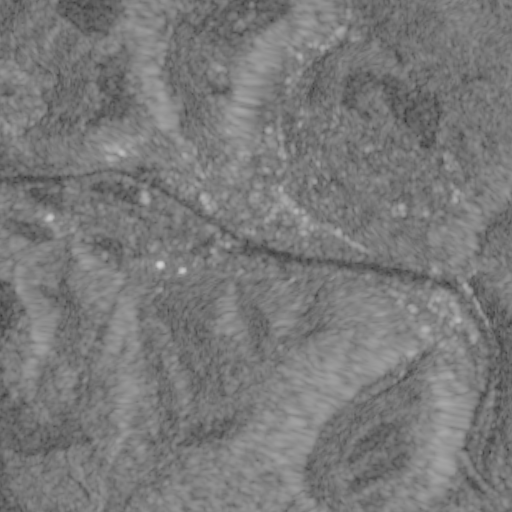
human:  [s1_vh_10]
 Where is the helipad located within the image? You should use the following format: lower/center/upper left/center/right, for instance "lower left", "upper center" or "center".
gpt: The helipad is located in the center right of the image.
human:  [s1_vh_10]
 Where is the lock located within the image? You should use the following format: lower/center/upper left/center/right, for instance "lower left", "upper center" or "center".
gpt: The lock is located in the center left of the image.
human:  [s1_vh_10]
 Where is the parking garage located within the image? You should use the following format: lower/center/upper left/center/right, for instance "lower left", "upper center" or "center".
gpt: The parking garage is located in the center of the image.
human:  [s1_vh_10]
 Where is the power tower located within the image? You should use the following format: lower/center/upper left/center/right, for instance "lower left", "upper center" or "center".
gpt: The power tower is located in the left of the image.
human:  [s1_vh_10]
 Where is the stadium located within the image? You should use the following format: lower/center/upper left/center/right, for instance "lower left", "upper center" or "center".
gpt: The stadium is located in the center left of the image.
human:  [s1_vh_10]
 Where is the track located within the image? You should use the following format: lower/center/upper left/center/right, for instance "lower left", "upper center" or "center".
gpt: The track is located in the center left of the image.
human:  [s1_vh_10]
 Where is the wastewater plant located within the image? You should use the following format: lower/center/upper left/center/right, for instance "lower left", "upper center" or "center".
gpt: The wastewater plant is located in the center left of the image.
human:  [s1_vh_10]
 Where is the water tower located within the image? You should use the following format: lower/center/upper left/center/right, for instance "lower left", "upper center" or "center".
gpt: The water tower is located in the center right of the image.
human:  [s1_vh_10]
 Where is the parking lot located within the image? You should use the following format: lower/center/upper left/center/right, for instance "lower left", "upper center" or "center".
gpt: There is no parking lot in the image.

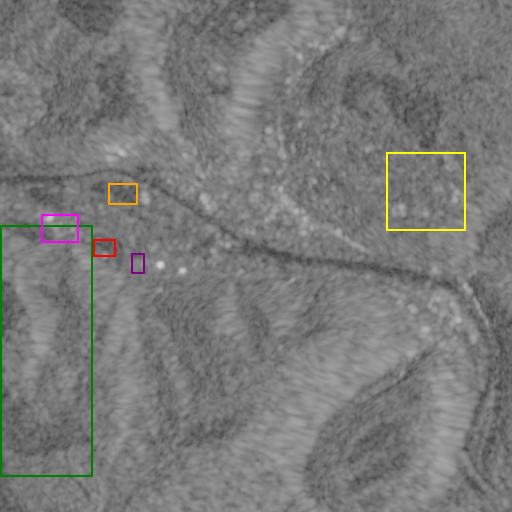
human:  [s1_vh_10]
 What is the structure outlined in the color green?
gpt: The structure outlined in green is a crop field.
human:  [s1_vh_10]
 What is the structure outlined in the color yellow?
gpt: The structure outlined in yellow is a park.
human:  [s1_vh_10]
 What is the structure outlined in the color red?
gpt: The structure outlined in red is a parking lot.
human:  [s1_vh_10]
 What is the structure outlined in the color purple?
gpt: The structure outlined in purple is a power substation.
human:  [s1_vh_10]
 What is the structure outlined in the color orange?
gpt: The structure outlined in orange is a stadium.
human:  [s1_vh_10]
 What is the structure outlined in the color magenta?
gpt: The structure outlined in magenta is a wastewater plant.
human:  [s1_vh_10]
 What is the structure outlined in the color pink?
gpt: There is no pink outline.